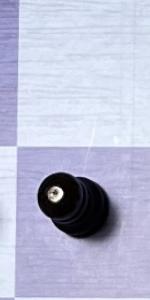
Label: Pawn_Black